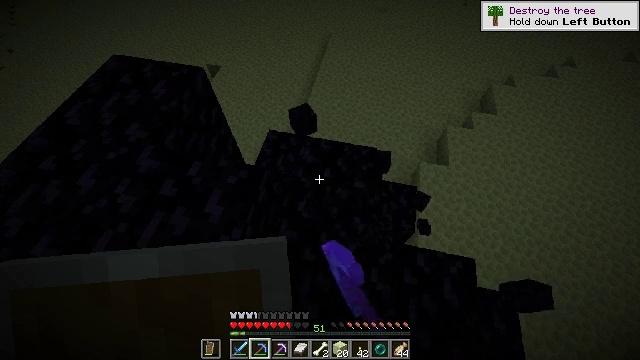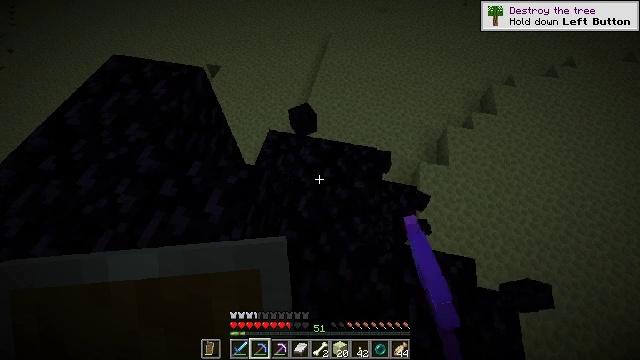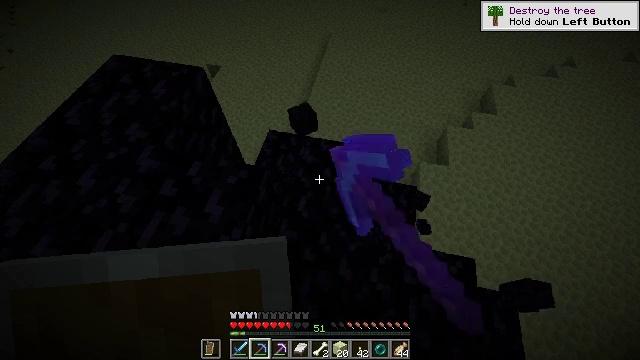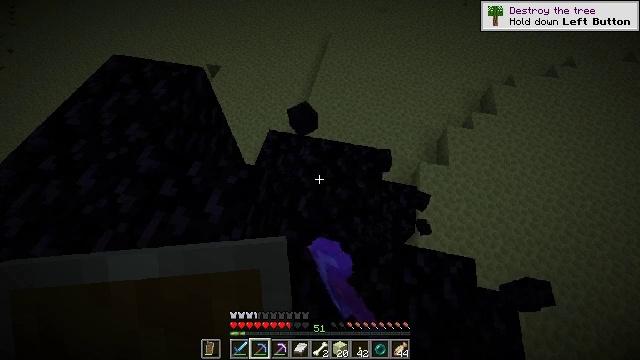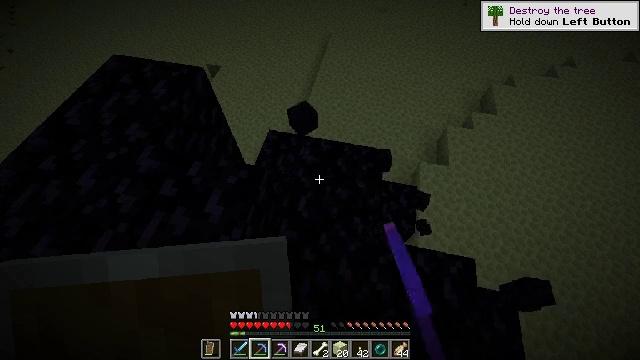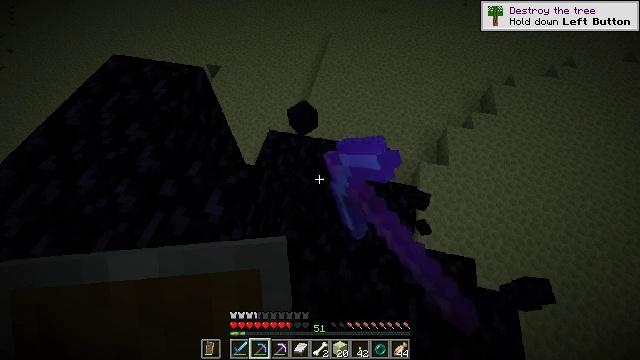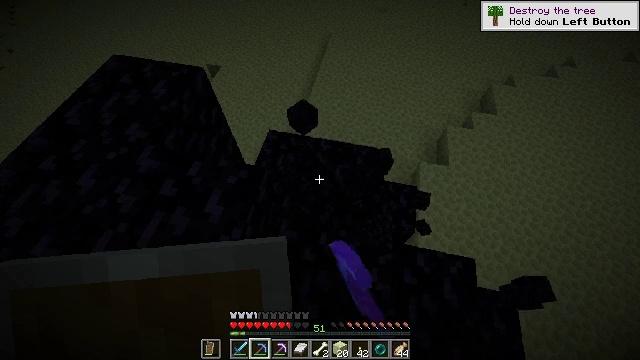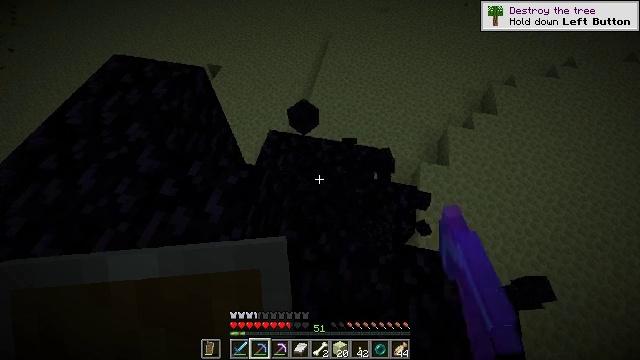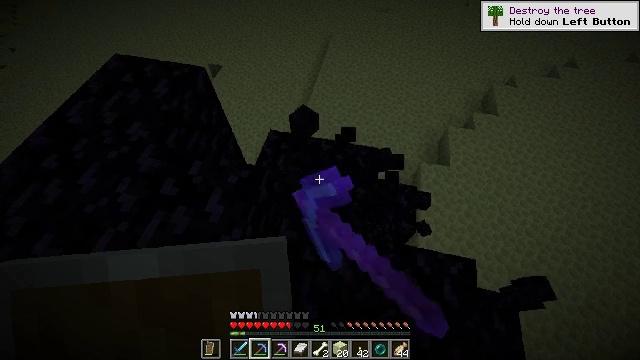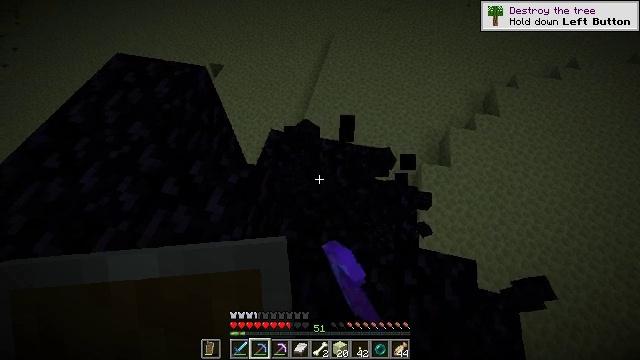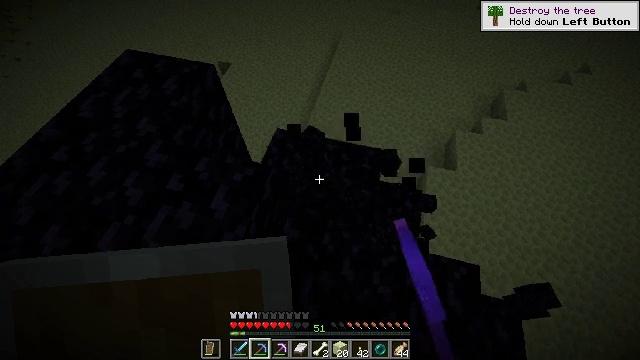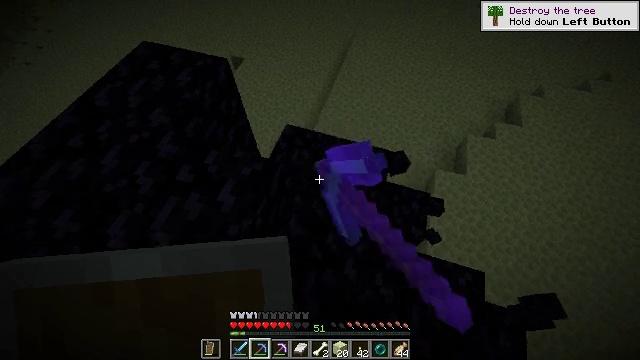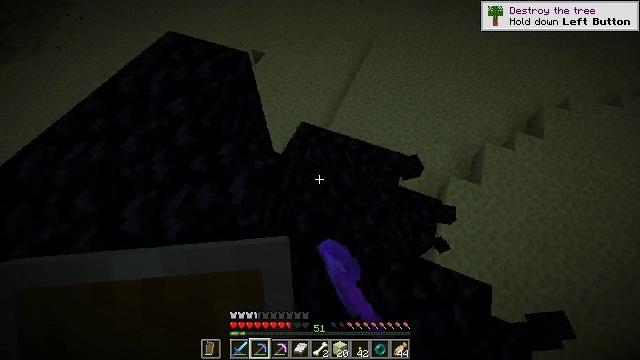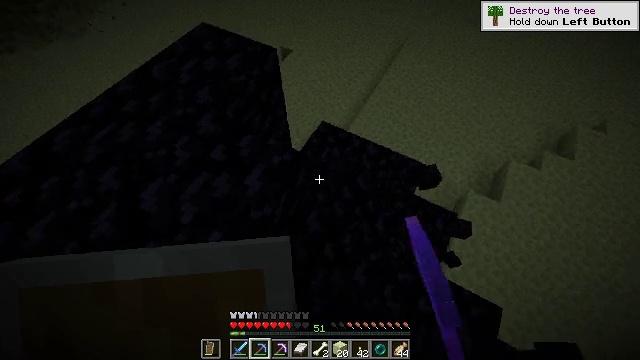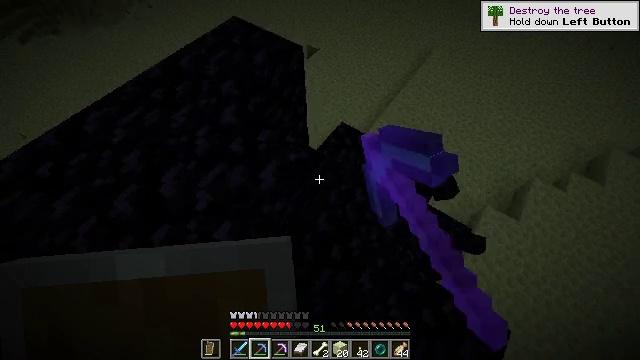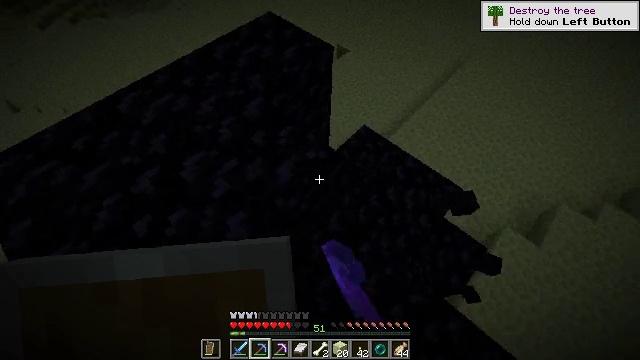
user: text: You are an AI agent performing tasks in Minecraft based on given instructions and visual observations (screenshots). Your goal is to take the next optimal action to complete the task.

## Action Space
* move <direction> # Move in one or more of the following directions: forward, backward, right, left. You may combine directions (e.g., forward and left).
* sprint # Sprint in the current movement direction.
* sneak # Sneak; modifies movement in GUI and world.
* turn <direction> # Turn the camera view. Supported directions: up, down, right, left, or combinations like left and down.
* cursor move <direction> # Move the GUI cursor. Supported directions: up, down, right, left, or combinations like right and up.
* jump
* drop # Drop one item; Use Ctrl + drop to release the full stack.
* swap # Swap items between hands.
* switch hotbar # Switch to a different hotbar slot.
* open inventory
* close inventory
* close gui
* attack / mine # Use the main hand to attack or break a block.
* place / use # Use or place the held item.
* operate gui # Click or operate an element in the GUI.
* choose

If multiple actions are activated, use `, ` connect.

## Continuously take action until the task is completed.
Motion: motion action
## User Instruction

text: Mine the tough obsidian.
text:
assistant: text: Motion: attack / mine
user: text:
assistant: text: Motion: attack / mine
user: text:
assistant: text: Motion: attack / mine
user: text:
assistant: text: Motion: attack / mine
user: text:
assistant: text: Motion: attack / mine
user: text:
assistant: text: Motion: attack / mine
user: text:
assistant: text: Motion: attack / mine
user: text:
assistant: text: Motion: attack / mine
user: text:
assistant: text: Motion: attack / mine
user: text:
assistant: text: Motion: turn left, attack / mine
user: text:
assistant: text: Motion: turn left, attack / mine
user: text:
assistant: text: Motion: turn left, attack / mine
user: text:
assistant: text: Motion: turn left, attack / mine
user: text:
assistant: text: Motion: turn left, attack / mine
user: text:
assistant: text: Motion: turn left, attack / mine
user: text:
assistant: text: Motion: turn left and up, attack / mine
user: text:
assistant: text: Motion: turn left, attack / mine
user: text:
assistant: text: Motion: turn left, attack / mine
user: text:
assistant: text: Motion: turn left, attack / mine
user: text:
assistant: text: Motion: turn left, attack / mine
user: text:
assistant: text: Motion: attack / mine
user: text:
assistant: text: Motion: attack / mine
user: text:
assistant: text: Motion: attack / mine
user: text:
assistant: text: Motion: attack / mine
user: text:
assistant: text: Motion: attack / mine
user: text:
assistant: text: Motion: attack / mine
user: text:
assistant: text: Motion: attack / mine
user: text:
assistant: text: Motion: attack / mine
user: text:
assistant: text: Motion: attack / mine
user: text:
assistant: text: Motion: attack / mine